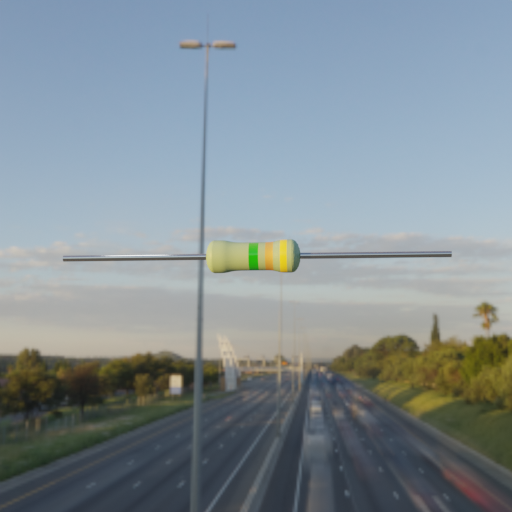
Resistor colour bands (in order): green, gold, yellow